Question: AQI 50 means?
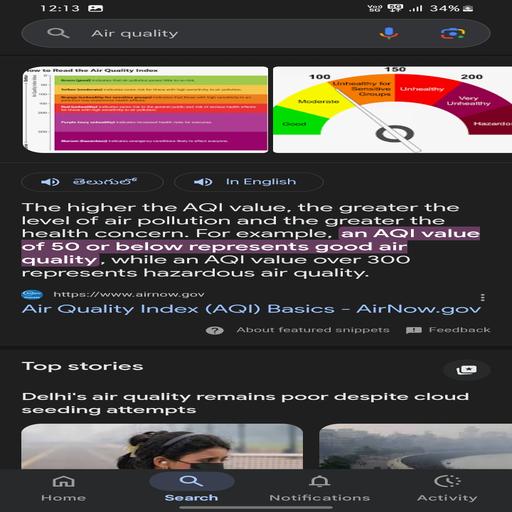
Answer: Good air